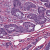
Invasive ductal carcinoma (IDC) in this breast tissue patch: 1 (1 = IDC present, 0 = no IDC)